Current action and preconditions to check: trajectory_clear

Your task: For each precondition in the list above, predict whether it will hold at this action.

Consider the current scene as observed from the mobile robot's camera, and analyze the predicted future states of all dynamic agents (e.g., people, animals, vehicles, or any moving entities) within the NEXT SECOND.

IMPORTANT: Only answer "very likely" if you are absolutely certain—based on strong, clear evidence—that a dynamic agent will violate the precondition in the predicted future state. Do NOT answer "very likely" for unlikely, ambiguous, or low-probability risks.

Ask yourself for each precondition: Is there a high probability, with clear and convincing evidence, that the predicted future states of any dynamic agent will interfere with the predicted future state of the currently executing action within the NEXT SECOND, causing that precondition to fail?

Assess the risk level based on these predictions. Use "likely" or "very likely" if motions create a clear risk of interference.

Use "neutral" or "improbable" if agents are nearby but their predicted paths are clearly diverging or non-conflicting.

Failure Risk Categories: "very improbable", "improbable", "neutral", "likely", "very likely"

Answer Format: Output ONLY the probability_of_failure value from these categories: "very improbable", "improbable", "neutral", "likely", "very likely"

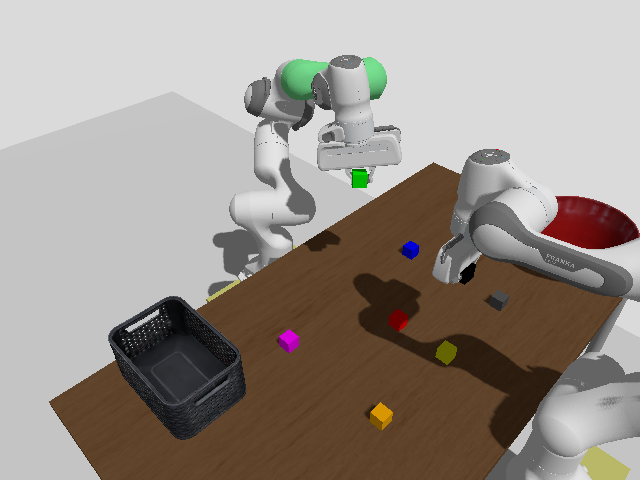

Answer: very improbable